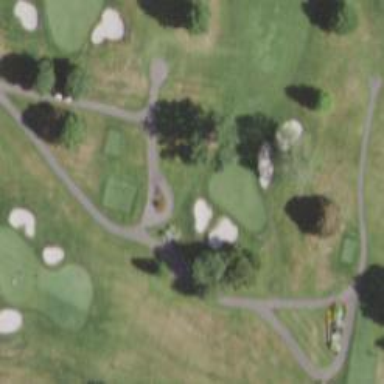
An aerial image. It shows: Path used for both walking and golf.